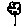
Label: flower